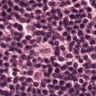
Metastatic tissue present: no